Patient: sex F, age 53
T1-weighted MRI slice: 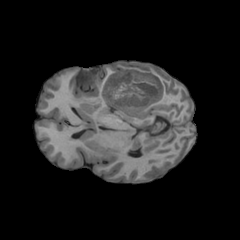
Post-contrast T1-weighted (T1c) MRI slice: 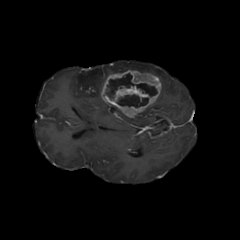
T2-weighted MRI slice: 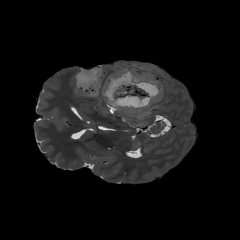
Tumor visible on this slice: yes
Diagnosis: Glioblastoma, IDH-wildtype
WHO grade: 4